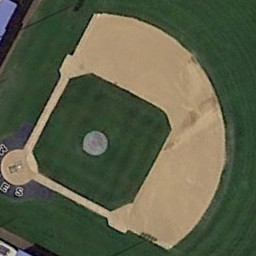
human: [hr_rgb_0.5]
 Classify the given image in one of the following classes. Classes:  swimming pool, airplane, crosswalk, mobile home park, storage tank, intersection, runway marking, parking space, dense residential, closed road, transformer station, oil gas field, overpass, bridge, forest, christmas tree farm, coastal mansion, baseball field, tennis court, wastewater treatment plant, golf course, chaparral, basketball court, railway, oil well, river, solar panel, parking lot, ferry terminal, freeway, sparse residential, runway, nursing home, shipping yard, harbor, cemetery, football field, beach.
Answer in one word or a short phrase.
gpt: baseball field